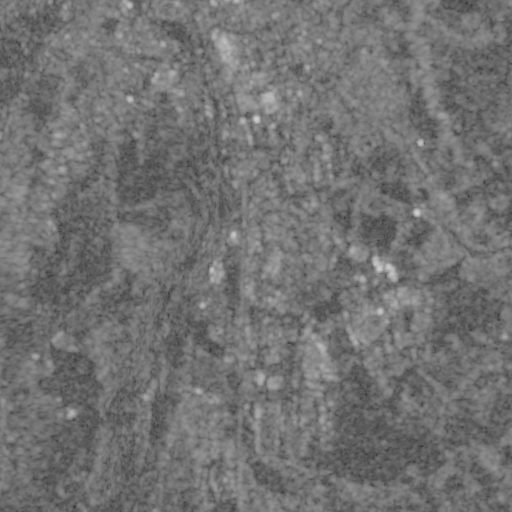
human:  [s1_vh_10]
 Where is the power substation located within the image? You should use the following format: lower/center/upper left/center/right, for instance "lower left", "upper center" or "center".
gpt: The power substation is located in the upper center of the image.
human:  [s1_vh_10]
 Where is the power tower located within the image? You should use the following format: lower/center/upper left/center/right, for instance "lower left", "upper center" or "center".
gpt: The power tower is located in the center right of the image.
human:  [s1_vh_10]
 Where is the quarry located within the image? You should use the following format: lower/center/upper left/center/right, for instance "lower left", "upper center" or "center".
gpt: The quarry is located in the upper center of the image.
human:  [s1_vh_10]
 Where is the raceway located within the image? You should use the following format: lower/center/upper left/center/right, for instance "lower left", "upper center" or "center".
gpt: The raceway is located in the center right of the image.
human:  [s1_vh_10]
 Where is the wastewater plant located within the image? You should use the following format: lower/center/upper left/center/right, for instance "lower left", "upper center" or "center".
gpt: The wastewater plant is located in the upper right of the image.
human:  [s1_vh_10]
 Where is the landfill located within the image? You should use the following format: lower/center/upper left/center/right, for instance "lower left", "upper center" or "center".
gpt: There is no landfill in the image.

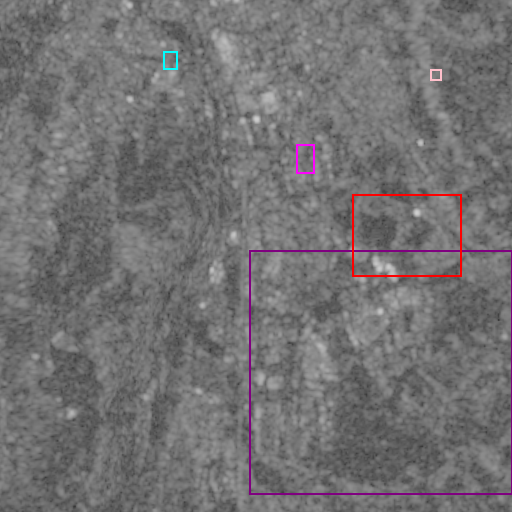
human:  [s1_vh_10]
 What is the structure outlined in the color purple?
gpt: The structure outlined in purple is a crop field.
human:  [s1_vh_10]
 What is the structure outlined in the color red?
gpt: The structure outlined in red is a park.
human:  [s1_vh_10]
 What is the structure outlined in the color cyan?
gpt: The structure outlined in cyan is a parking lot.
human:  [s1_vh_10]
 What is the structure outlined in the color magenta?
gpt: The structure outlined in magenta is a quarry.
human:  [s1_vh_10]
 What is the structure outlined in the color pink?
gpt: The structure outlined in pink is a wastewater plant.
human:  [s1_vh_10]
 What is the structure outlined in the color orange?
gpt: There is no orange outline.